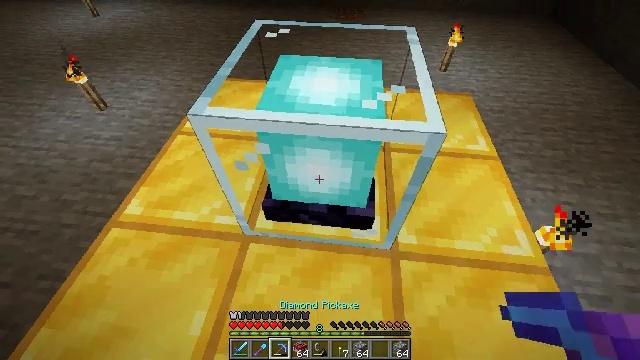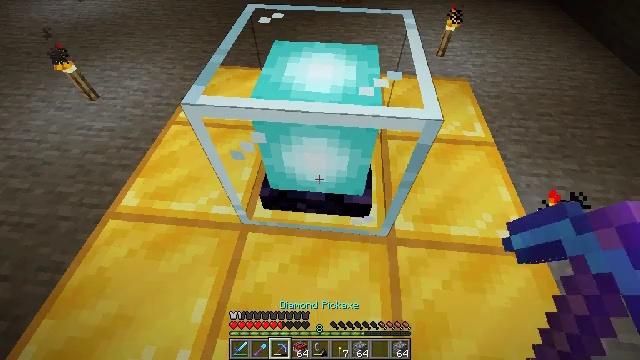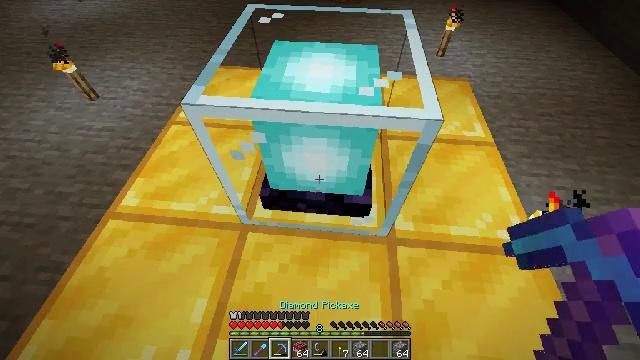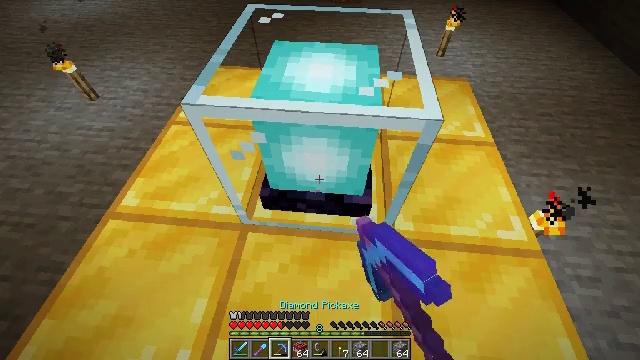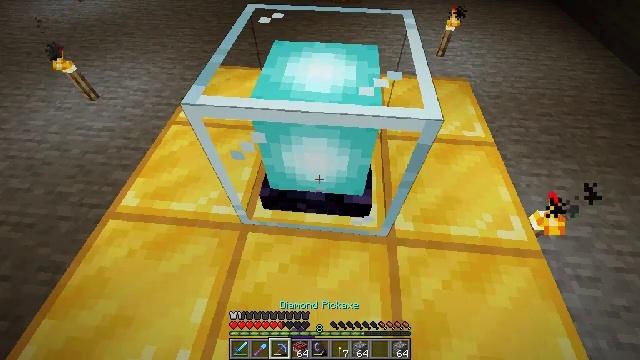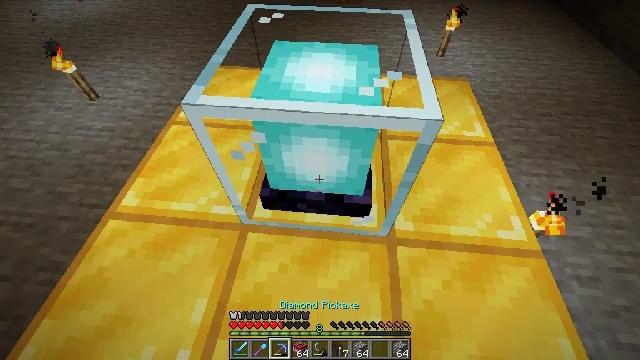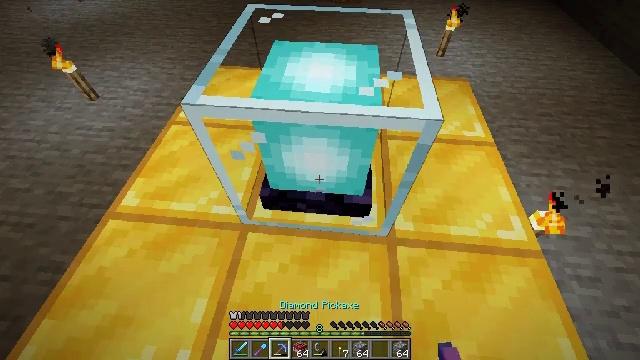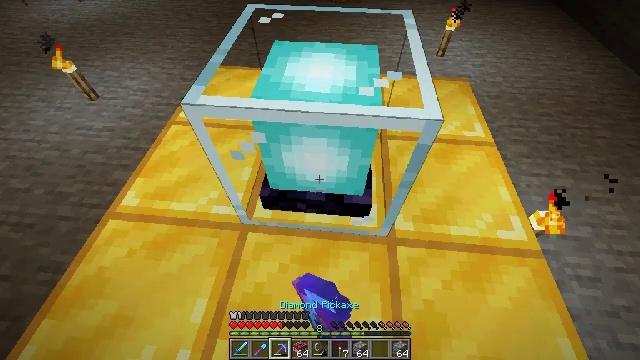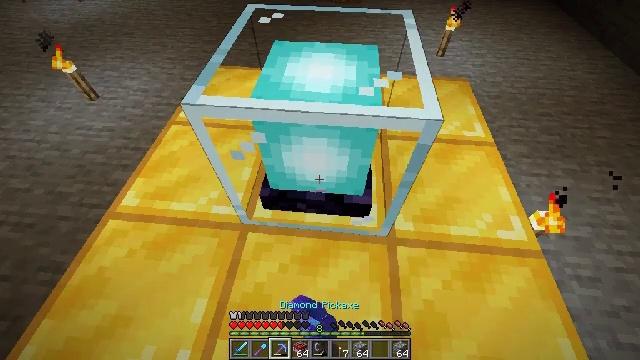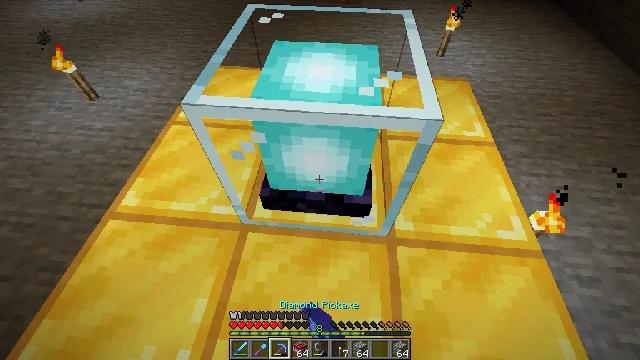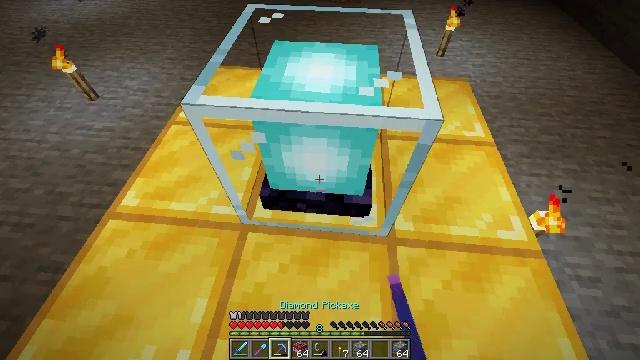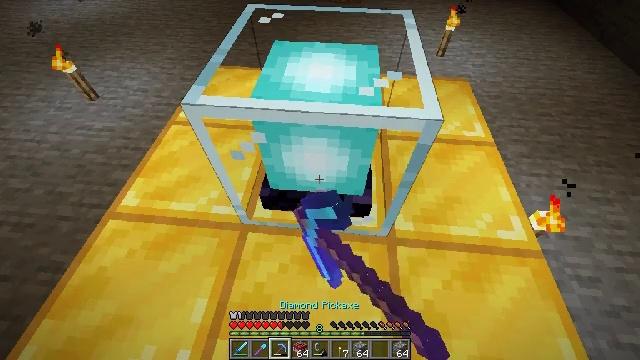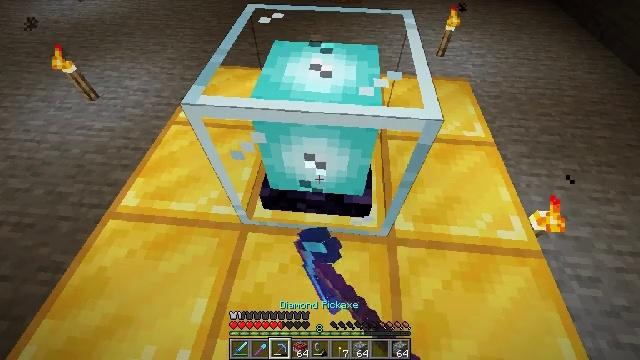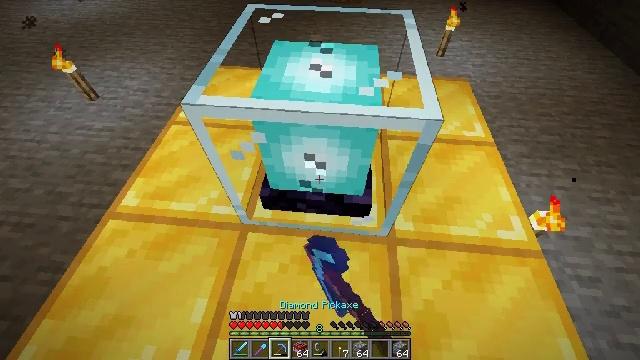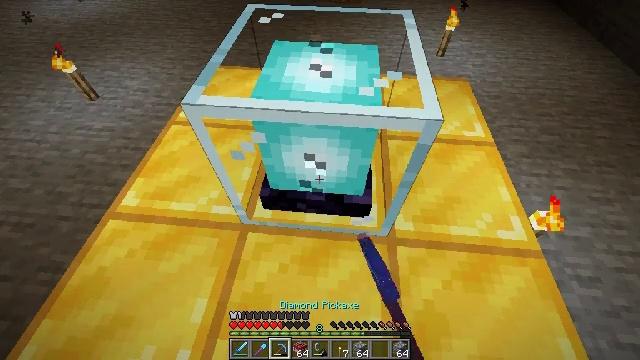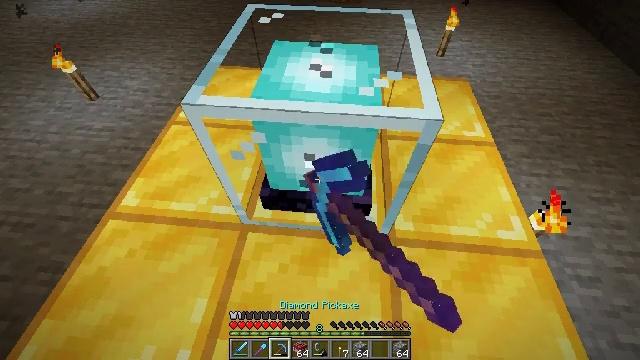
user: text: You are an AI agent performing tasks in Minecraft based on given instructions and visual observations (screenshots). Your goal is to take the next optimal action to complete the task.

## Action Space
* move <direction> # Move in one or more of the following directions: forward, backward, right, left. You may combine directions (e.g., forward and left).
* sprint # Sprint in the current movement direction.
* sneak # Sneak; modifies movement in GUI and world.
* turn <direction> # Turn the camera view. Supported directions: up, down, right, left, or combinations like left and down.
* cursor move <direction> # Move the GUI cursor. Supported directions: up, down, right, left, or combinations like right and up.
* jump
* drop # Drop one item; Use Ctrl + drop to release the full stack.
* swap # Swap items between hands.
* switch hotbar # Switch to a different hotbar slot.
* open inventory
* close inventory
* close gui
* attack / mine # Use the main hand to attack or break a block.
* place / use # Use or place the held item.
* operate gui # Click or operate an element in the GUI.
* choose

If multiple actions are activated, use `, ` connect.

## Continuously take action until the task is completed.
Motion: motion action
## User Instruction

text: Retrieve the beacon by mining.
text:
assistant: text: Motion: turn right and down
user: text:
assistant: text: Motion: attack / mine
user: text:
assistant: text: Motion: attack / mine
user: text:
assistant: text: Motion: attack / mine
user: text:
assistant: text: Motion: attack / mine
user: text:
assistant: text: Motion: attack / mine
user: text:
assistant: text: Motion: attack / mine
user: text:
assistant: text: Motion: attack / mine
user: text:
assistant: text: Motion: attack / mine
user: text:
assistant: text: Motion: attack / mine
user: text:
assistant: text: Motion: attack / mine
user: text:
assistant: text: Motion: attack / mine
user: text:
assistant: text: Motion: attack / mine
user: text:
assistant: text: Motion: attack / mine
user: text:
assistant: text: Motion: attack / mine
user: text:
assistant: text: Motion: attack / mine
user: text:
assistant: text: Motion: attack / mine
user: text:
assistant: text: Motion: attack / mine
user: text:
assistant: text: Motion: attack / mine
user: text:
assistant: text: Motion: attack / mine
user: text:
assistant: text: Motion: attack / mine
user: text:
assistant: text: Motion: attack / mine
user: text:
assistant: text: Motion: attack / mine
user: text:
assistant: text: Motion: attack / mine
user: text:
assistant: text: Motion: attack / mine
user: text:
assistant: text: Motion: turn up, attack / mine
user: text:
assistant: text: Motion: attack / mine
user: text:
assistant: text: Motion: attack / mine
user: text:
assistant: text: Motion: attack / mine
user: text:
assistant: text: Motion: attack / mine